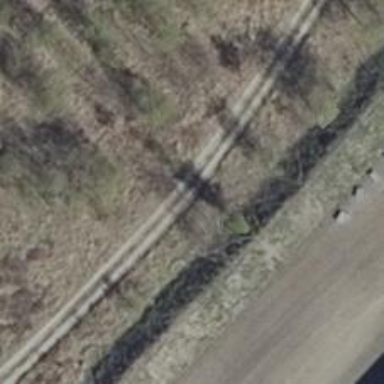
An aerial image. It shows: Track with concrete surface.